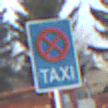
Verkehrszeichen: Taxenstand
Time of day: Midday
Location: Outdoor (Suburban)
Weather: PartlyCloudy
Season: NotSpecified
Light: Natural